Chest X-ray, PA view. Patient: 44 years old, sex M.
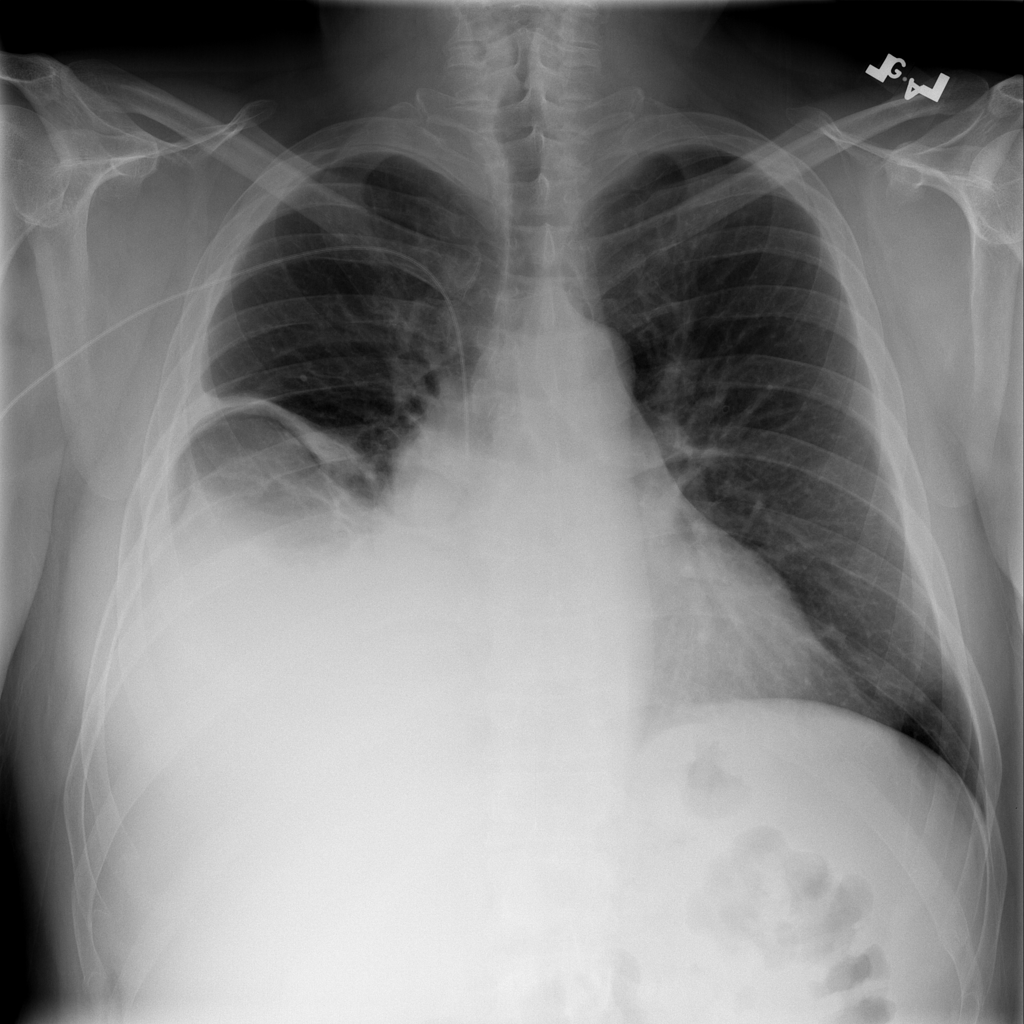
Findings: Effusion